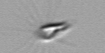
Label: Calciopappus